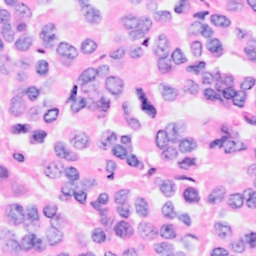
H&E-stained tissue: Breast